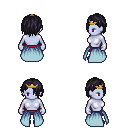
a pixel art fantasy rpg character, female body template, dark elf, purple skin, overskirt, red pants, raven bangs hairstyle, gold tiara, four views (front, back, left, right), 2x2 character sprite sheet, small pixel art, hard edges, no anti-aliasing